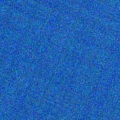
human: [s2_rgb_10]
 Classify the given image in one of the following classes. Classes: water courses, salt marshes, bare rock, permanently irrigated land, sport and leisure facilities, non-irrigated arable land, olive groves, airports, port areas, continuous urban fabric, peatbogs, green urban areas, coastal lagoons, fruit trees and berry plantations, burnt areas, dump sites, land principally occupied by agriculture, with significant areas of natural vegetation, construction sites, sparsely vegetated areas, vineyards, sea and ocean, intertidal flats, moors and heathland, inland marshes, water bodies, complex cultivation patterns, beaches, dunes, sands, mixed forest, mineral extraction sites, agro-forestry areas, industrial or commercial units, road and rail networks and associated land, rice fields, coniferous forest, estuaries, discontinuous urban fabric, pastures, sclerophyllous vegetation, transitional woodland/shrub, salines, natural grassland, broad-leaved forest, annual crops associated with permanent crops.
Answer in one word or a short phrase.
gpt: sea and ocean